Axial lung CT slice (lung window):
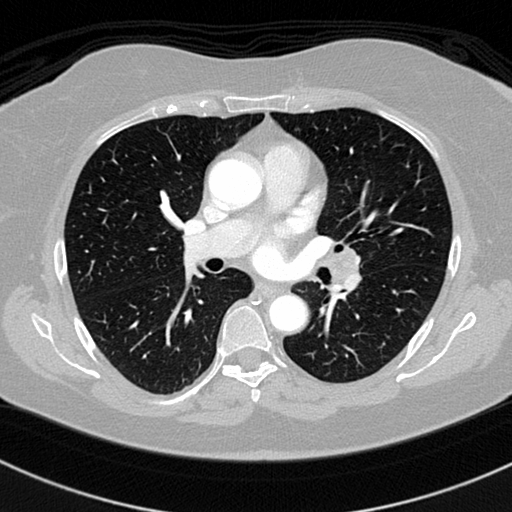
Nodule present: no